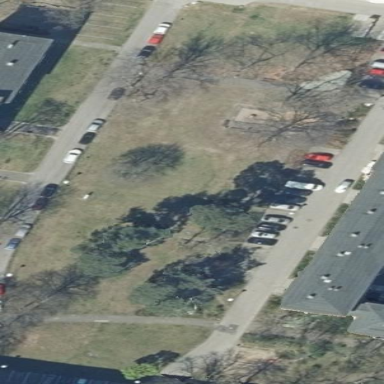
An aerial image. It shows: Park.